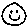
Label: smiley face